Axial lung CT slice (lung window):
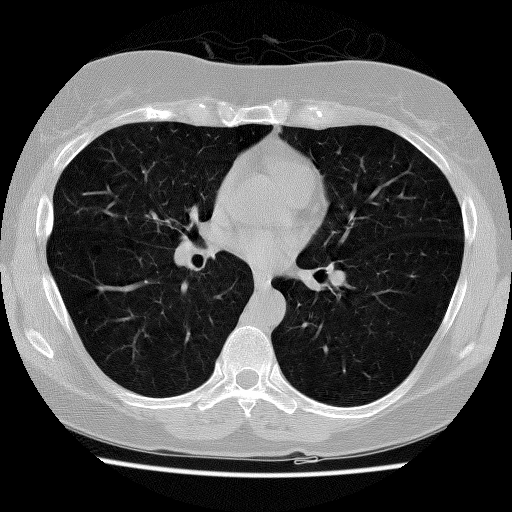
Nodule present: no